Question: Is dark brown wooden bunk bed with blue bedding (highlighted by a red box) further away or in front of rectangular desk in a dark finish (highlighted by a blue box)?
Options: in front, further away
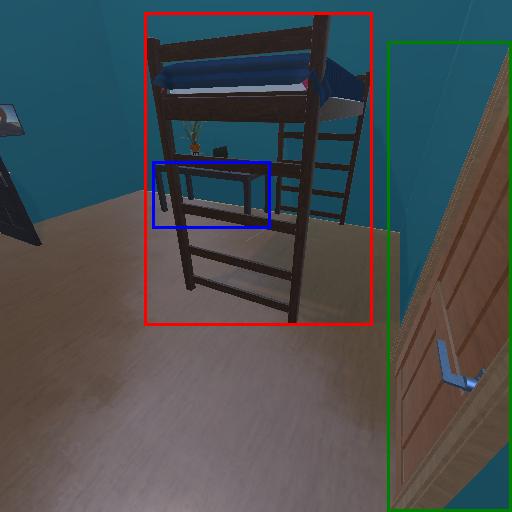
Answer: in front